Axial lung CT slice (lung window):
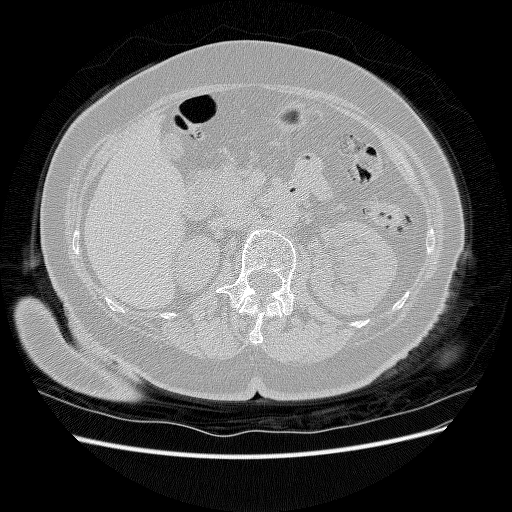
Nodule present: no